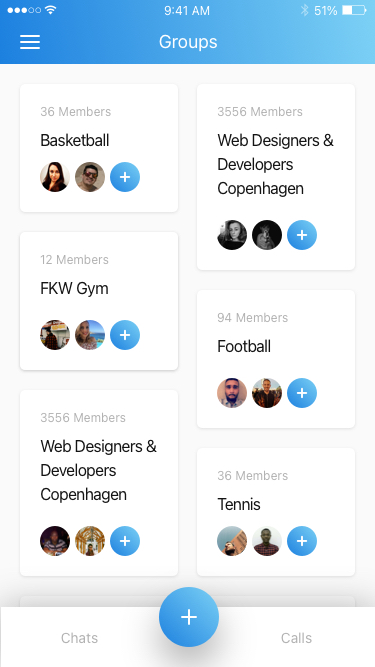
Text in this UI design:
36 Members
Basketball
36 Members
Tennis
36 Members
Basketball
36 Members
Basketball
3556 Members
Web Designers & Developers Copenhagen
3556 Members
Web Designers & Developers Copenhagen
12 Members
FKW Gym
12 Members
FKW Gym
94 Members
Football
Chats
Calls
Groups